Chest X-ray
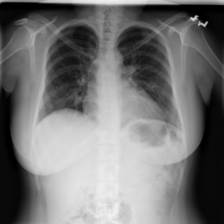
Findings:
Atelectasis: negative
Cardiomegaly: negative
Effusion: negative
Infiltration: positive
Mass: negative
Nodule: negative
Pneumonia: negative
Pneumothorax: negative
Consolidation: negative
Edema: negative
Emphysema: negative
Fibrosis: negative
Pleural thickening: negative
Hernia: negative